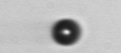
Label: bead